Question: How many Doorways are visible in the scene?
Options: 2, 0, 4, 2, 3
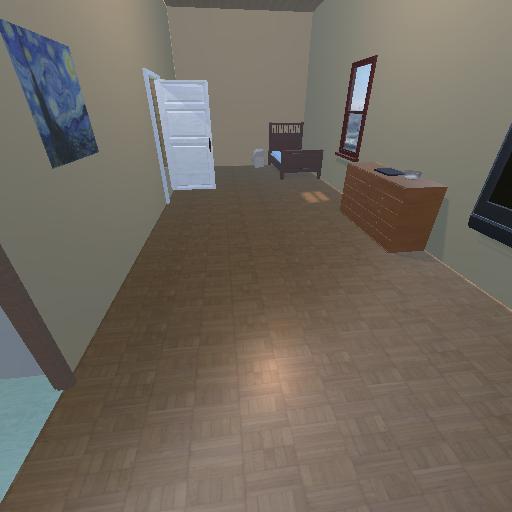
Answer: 2